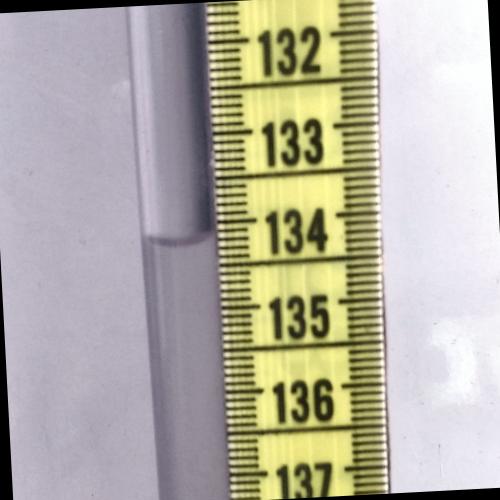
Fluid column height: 134.2 cm